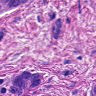
Metastatic tissue present: yes